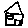
Label: house